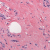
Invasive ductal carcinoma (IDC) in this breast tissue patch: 1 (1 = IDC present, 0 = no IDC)